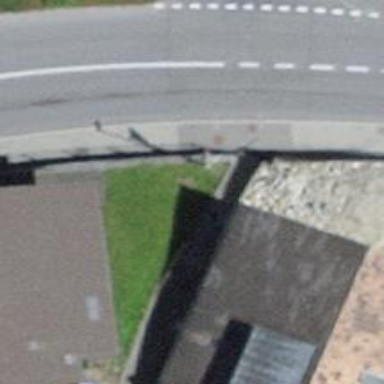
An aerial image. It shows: Set of concrete steps.